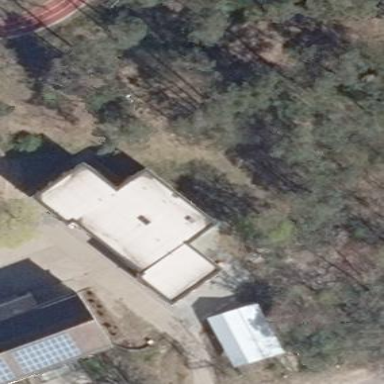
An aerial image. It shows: School building.